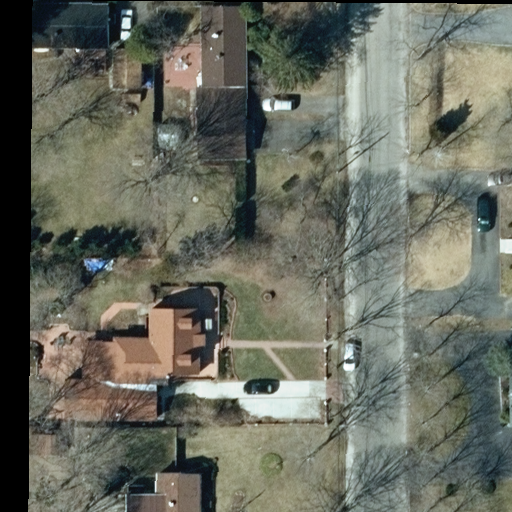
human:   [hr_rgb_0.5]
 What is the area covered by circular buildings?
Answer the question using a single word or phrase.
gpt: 0m2

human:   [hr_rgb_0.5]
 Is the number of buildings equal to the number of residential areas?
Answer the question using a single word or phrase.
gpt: no

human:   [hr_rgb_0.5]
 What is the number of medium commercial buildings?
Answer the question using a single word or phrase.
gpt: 0

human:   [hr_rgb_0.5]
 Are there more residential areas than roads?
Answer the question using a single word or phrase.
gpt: no

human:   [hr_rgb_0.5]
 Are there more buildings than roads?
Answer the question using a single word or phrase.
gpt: yes

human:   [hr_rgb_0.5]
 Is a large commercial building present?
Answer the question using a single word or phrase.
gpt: no

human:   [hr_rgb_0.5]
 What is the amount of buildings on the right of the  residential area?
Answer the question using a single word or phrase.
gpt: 0

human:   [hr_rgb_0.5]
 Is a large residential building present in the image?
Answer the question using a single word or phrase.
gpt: no

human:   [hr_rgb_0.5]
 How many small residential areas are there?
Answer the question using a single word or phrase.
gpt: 0

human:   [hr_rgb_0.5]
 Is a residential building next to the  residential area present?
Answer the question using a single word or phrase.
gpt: yes

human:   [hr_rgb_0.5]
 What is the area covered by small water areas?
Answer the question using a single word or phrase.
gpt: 0m2

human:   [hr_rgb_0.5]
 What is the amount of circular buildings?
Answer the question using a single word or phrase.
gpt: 0

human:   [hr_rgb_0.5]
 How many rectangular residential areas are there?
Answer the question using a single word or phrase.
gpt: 1

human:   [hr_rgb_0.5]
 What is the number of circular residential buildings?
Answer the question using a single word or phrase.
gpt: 0

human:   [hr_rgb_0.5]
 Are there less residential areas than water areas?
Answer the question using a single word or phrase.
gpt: no

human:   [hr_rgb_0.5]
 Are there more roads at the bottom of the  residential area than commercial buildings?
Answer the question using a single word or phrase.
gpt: no

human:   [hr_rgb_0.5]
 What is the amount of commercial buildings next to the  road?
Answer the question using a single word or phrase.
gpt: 0

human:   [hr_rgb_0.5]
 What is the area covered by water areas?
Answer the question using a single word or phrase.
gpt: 0m2

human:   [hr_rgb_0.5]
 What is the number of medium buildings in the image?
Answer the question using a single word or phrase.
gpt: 4

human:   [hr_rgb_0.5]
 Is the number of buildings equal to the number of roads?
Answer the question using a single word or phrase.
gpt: no

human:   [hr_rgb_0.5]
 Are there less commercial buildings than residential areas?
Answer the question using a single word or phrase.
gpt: yes

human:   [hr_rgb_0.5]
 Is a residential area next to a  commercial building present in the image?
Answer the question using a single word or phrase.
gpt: no

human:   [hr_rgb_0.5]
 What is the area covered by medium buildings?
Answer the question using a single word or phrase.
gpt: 974m2

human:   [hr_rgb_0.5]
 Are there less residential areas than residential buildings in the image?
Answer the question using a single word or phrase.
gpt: yes

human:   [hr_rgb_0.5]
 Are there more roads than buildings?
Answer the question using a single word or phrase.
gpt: no

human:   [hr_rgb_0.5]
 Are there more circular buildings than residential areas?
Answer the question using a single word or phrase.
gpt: no

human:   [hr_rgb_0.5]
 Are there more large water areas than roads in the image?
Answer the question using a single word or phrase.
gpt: no

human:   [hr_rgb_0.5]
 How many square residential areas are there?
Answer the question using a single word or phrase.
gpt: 0

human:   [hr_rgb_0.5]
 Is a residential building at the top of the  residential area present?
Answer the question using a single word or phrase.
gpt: yes

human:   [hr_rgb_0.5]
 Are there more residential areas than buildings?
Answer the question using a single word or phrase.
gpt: no

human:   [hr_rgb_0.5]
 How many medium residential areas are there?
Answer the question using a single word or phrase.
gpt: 0

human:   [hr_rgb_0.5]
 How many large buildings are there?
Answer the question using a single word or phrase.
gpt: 0

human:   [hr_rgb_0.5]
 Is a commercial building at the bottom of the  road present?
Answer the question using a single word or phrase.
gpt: no

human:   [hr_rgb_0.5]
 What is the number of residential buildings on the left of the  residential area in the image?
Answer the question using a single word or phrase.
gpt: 5

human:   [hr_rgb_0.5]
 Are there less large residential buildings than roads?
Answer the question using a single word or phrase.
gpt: yes

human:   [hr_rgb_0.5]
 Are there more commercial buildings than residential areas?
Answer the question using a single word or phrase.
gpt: no